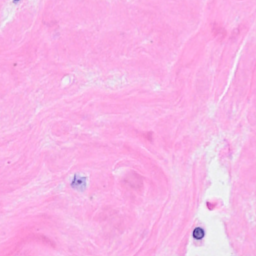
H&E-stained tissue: Breast